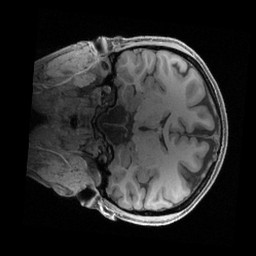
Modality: T1w
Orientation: coronal
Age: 24
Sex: female
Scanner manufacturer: siemens
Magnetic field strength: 3 T
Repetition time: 2.4 s
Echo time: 0.00241 s